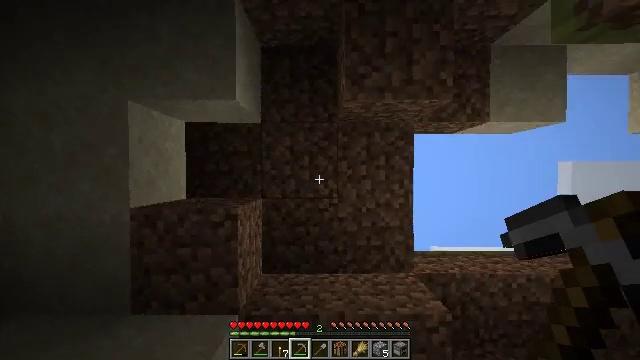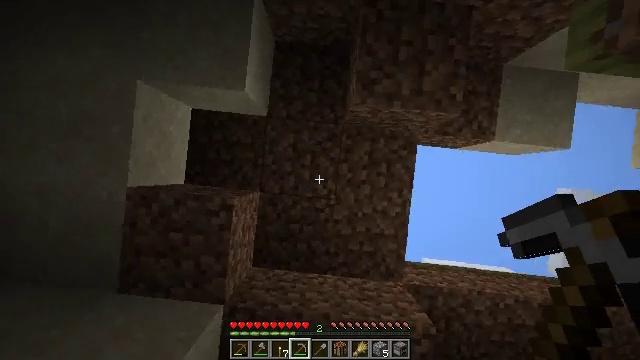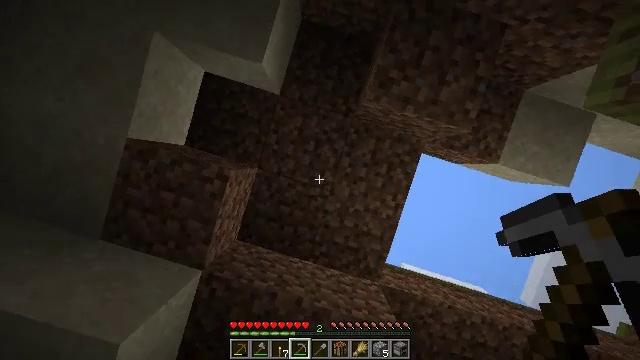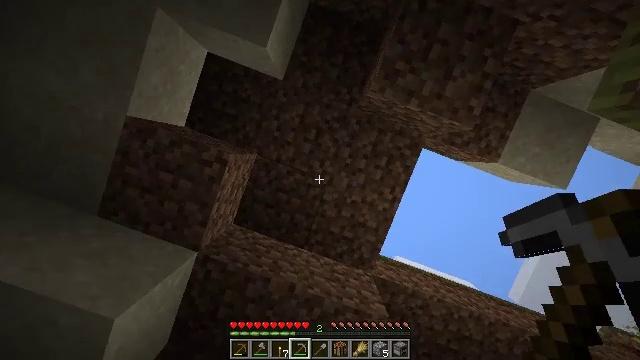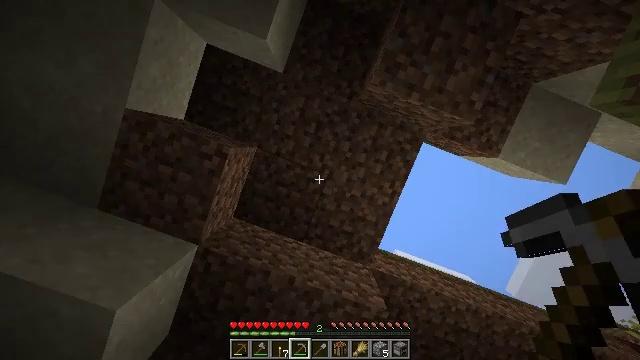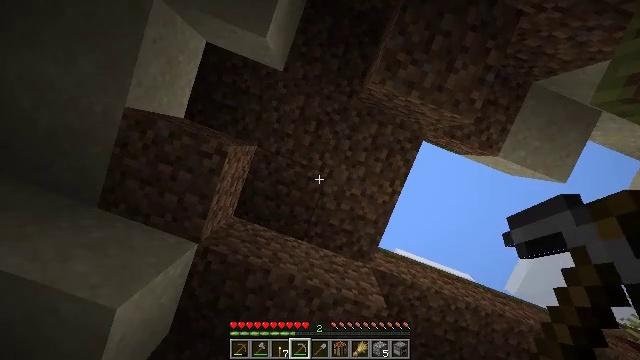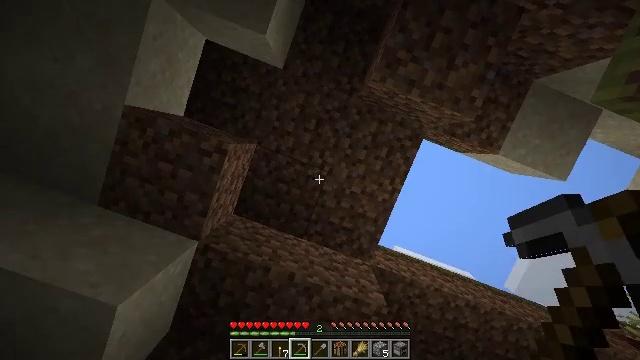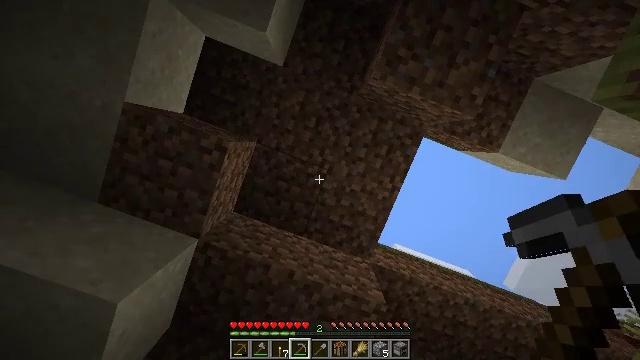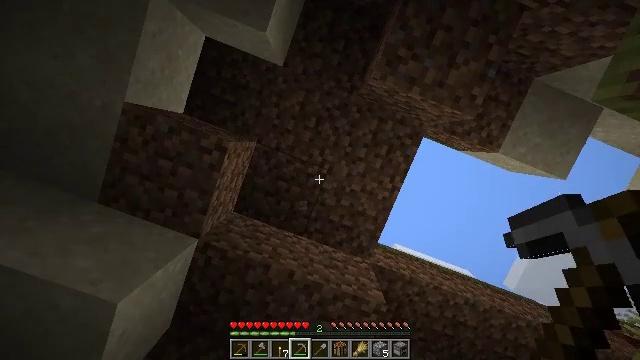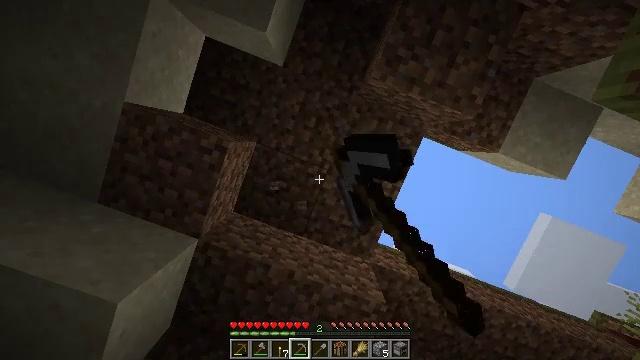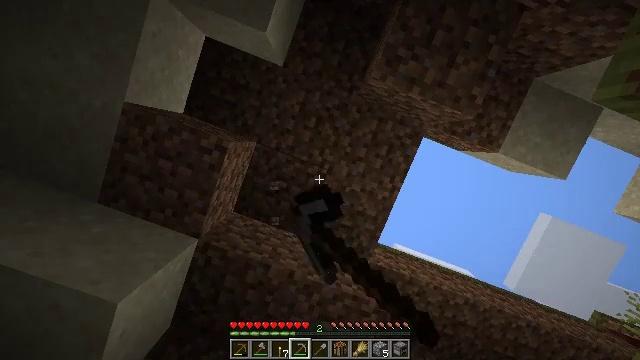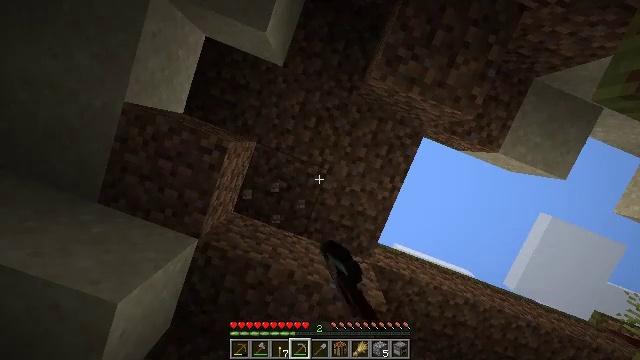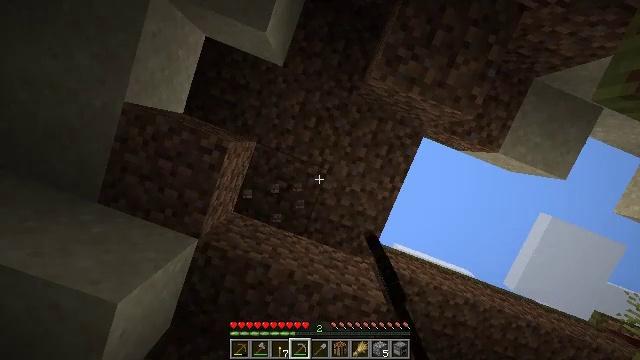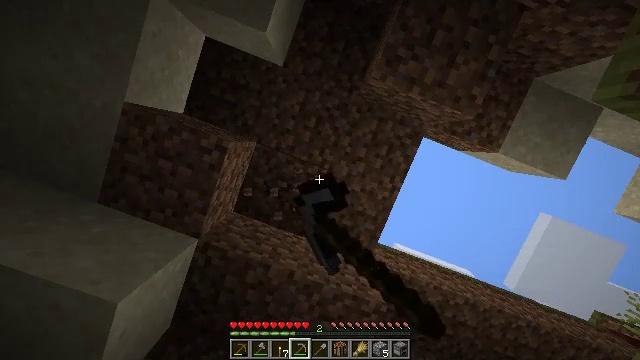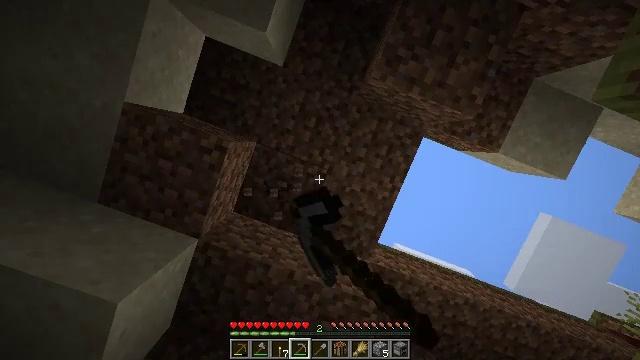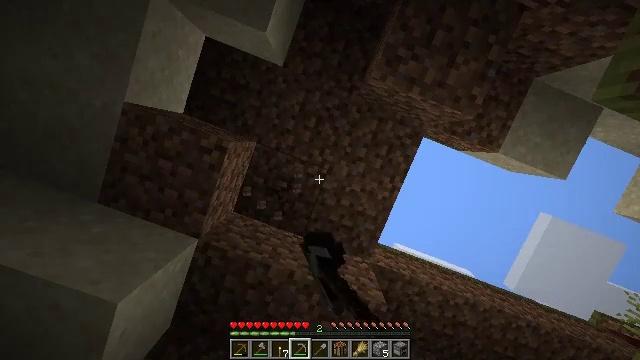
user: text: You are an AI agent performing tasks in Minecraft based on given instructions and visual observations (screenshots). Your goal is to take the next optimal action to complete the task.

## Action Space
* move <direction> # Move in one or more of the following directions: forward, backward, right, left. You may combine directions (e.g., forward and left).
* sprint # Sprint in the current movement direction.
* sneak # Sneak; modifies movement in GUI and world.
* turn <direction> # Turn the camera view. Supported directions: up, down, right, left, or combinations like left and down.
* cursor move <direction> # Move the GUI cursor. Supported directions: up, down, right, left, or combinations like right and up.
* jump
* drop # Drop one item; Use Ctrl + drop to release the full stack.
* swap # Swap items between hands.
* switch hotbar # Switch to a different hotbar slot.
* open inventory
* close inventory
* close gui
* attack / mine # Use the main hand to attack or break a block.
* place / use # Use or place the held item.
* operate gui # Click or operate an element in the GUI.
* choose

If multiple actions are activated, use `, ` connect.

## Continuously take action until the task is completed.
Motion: motion action
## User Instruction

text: Dig the grass path to transform it.
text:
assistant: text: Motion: turn right
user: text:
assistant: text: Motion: turn right and down
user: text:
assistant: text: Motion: turn right and down
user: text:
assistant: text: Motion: turn down
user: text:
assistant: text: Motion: no_op
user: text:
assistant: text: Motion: no_op
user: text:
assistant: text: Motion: no_op
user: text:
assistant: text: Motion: attack / mine
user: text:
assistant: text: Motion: attack / mine
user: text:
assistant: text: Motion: attack / mine
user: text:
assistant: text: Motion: attack / mine
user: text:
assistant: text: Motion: attack / mine
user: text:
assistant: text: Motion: attack / mine
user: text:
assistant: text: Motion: attack / mine
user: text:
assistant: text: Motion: attack / mine
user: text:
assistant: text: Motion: attack / mine
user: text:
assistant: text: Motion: attack / mine
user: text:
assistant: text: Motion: attack / mine
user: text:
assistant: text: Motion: attack / mine
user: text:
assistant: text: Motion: attack / mine
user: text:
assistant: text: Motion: attack / mine
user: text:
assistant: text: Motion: attack / mine
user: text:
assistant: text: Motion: attack / mine
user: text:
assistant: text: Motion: attack / mine
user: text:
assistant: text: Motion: attack / mine
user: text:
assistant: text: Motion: attack / mine
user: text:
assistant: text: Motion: attack / mine
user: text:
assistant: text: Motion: attack / mine
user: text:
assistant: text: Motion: attack / mine
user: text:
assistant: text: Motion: attack / mine